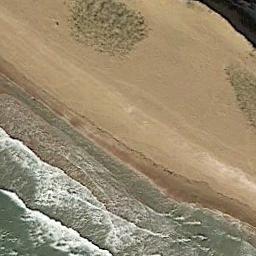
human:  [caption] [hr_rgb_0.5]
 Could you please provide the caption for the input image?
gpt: The beach is a regular rectangle .

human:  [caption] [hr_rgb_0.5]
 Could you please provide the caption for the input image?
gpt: The beach with khaki sand and some plants on the beach .

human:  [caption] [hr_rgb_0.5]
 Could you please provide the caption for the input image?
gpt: The beach is composed of light green seawater and a yellow coast with sparse green plants .

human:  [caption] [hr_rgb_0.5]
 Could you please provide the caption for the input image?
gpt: Yellow land and ocean and shadow .

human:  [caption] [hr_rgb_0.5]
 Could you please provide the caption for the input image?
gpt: Many green plants are on the beach .